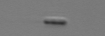
Label: Bacillariophyceae